Question: I don't know why my title show a bank line.
Now i want to show only optionMenu.
Please help me.

Here id my code
Manifest
'''
enter code here
<activity
android:name=".FileWalker"
android:launchMode="singleTask"
android:theme="@android:style/Theme.Holo.Light.DarkActionBar"
android:uiOptions="none" />
<activity
'''
on activity
'''
public void onCreate(Bundle savedInstanceState) {
super.onCreate(savedInstanceState);
// requestWindowFeature(Window.FEATURE_INDETERMINATE_PROGRESS);
// requestWindowFeature(Window.FEATURE_NO_TITLE);
ActionBar actionBar = getActionBar();
if (actionBar != null) {
actionBar.setNavigationMode(ActionBar.NAVIGATION_MODE_TABS);
actionBar.setDisplayShowHomeEnabled(false);
actionBar.setDisplayShowTitleEnabled(false);
}
@Override
public boolean onCreateOptionsMenu(Menu menu) {
Log.d(TAG, "onCreateOptionsMenu");
MenuInflater inflater = getMenuInflater();
inflater.inflate(R.menu.files, menu);
return true;
}
'''
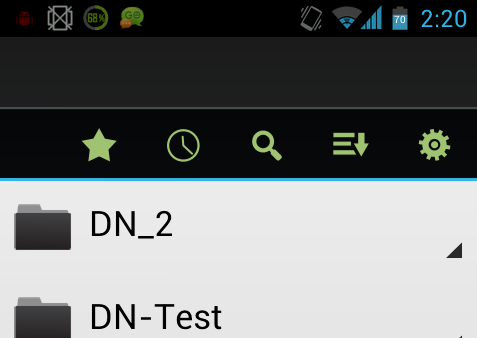
Answer: which type style apply in manifest file i don't know but you use this style +14 API
'''
android:theme="@android:style/Theme.Holo.Light.DarkActionBar" >
'''